Question: I have two files;
- -
I use the following command:
'...\convert.exe -auto-orient -quality 100 -append "1.jpg" "2.jpg" "out.jpg"'
The goal is to merge the images together on the vertical axis, and it works great but now I need to add a straight horizontal black line between images (line's length should be the biggest file's length, meaning from left to right) while appending.
Is there any way to do that without a second command?
Easier description with MSPaint skills

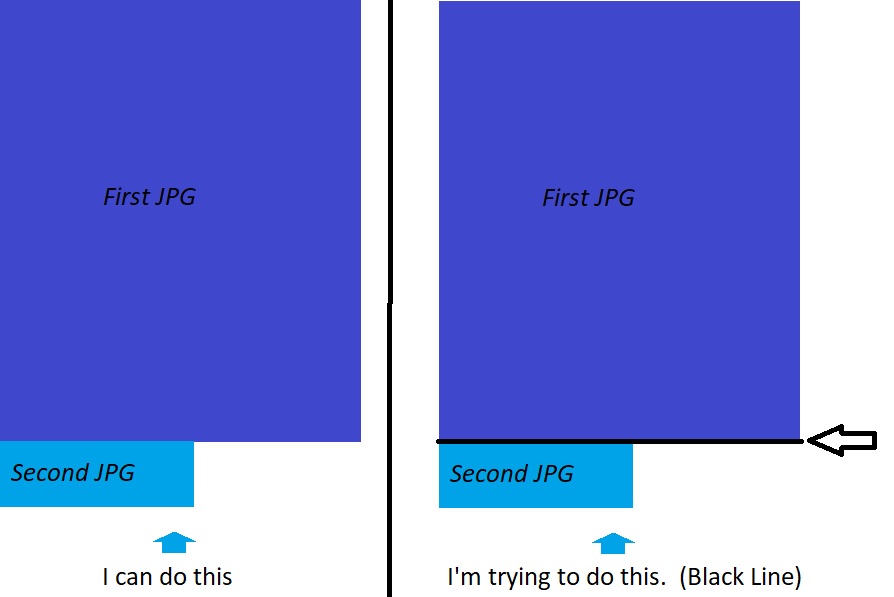
Answer: Here's a way to do it:
'''
magick 1.jpg 2.jpg -size "%[fx:u.w>v.w?u.w:v.w]x10" xc:black -swap 2,1 -append result.png
'''
That says... '1.jpg''2.jpg''1.jpg''u''2.jpg''v'
That gives you one of these, depending which one you load first:
<URL>
If you want the unfilled, white background area beside the narrower image to be, say magenta, use:
'''
magick -background magenta 1.jpg 2.jpg -size "%[fx:u.w>v.w?u.w:v.w]x10" xc:black -swap 2,1 -append result.png
'''
: ImageMagick, image processing, wider, widest, taller, tallest, match existing image width, match height.